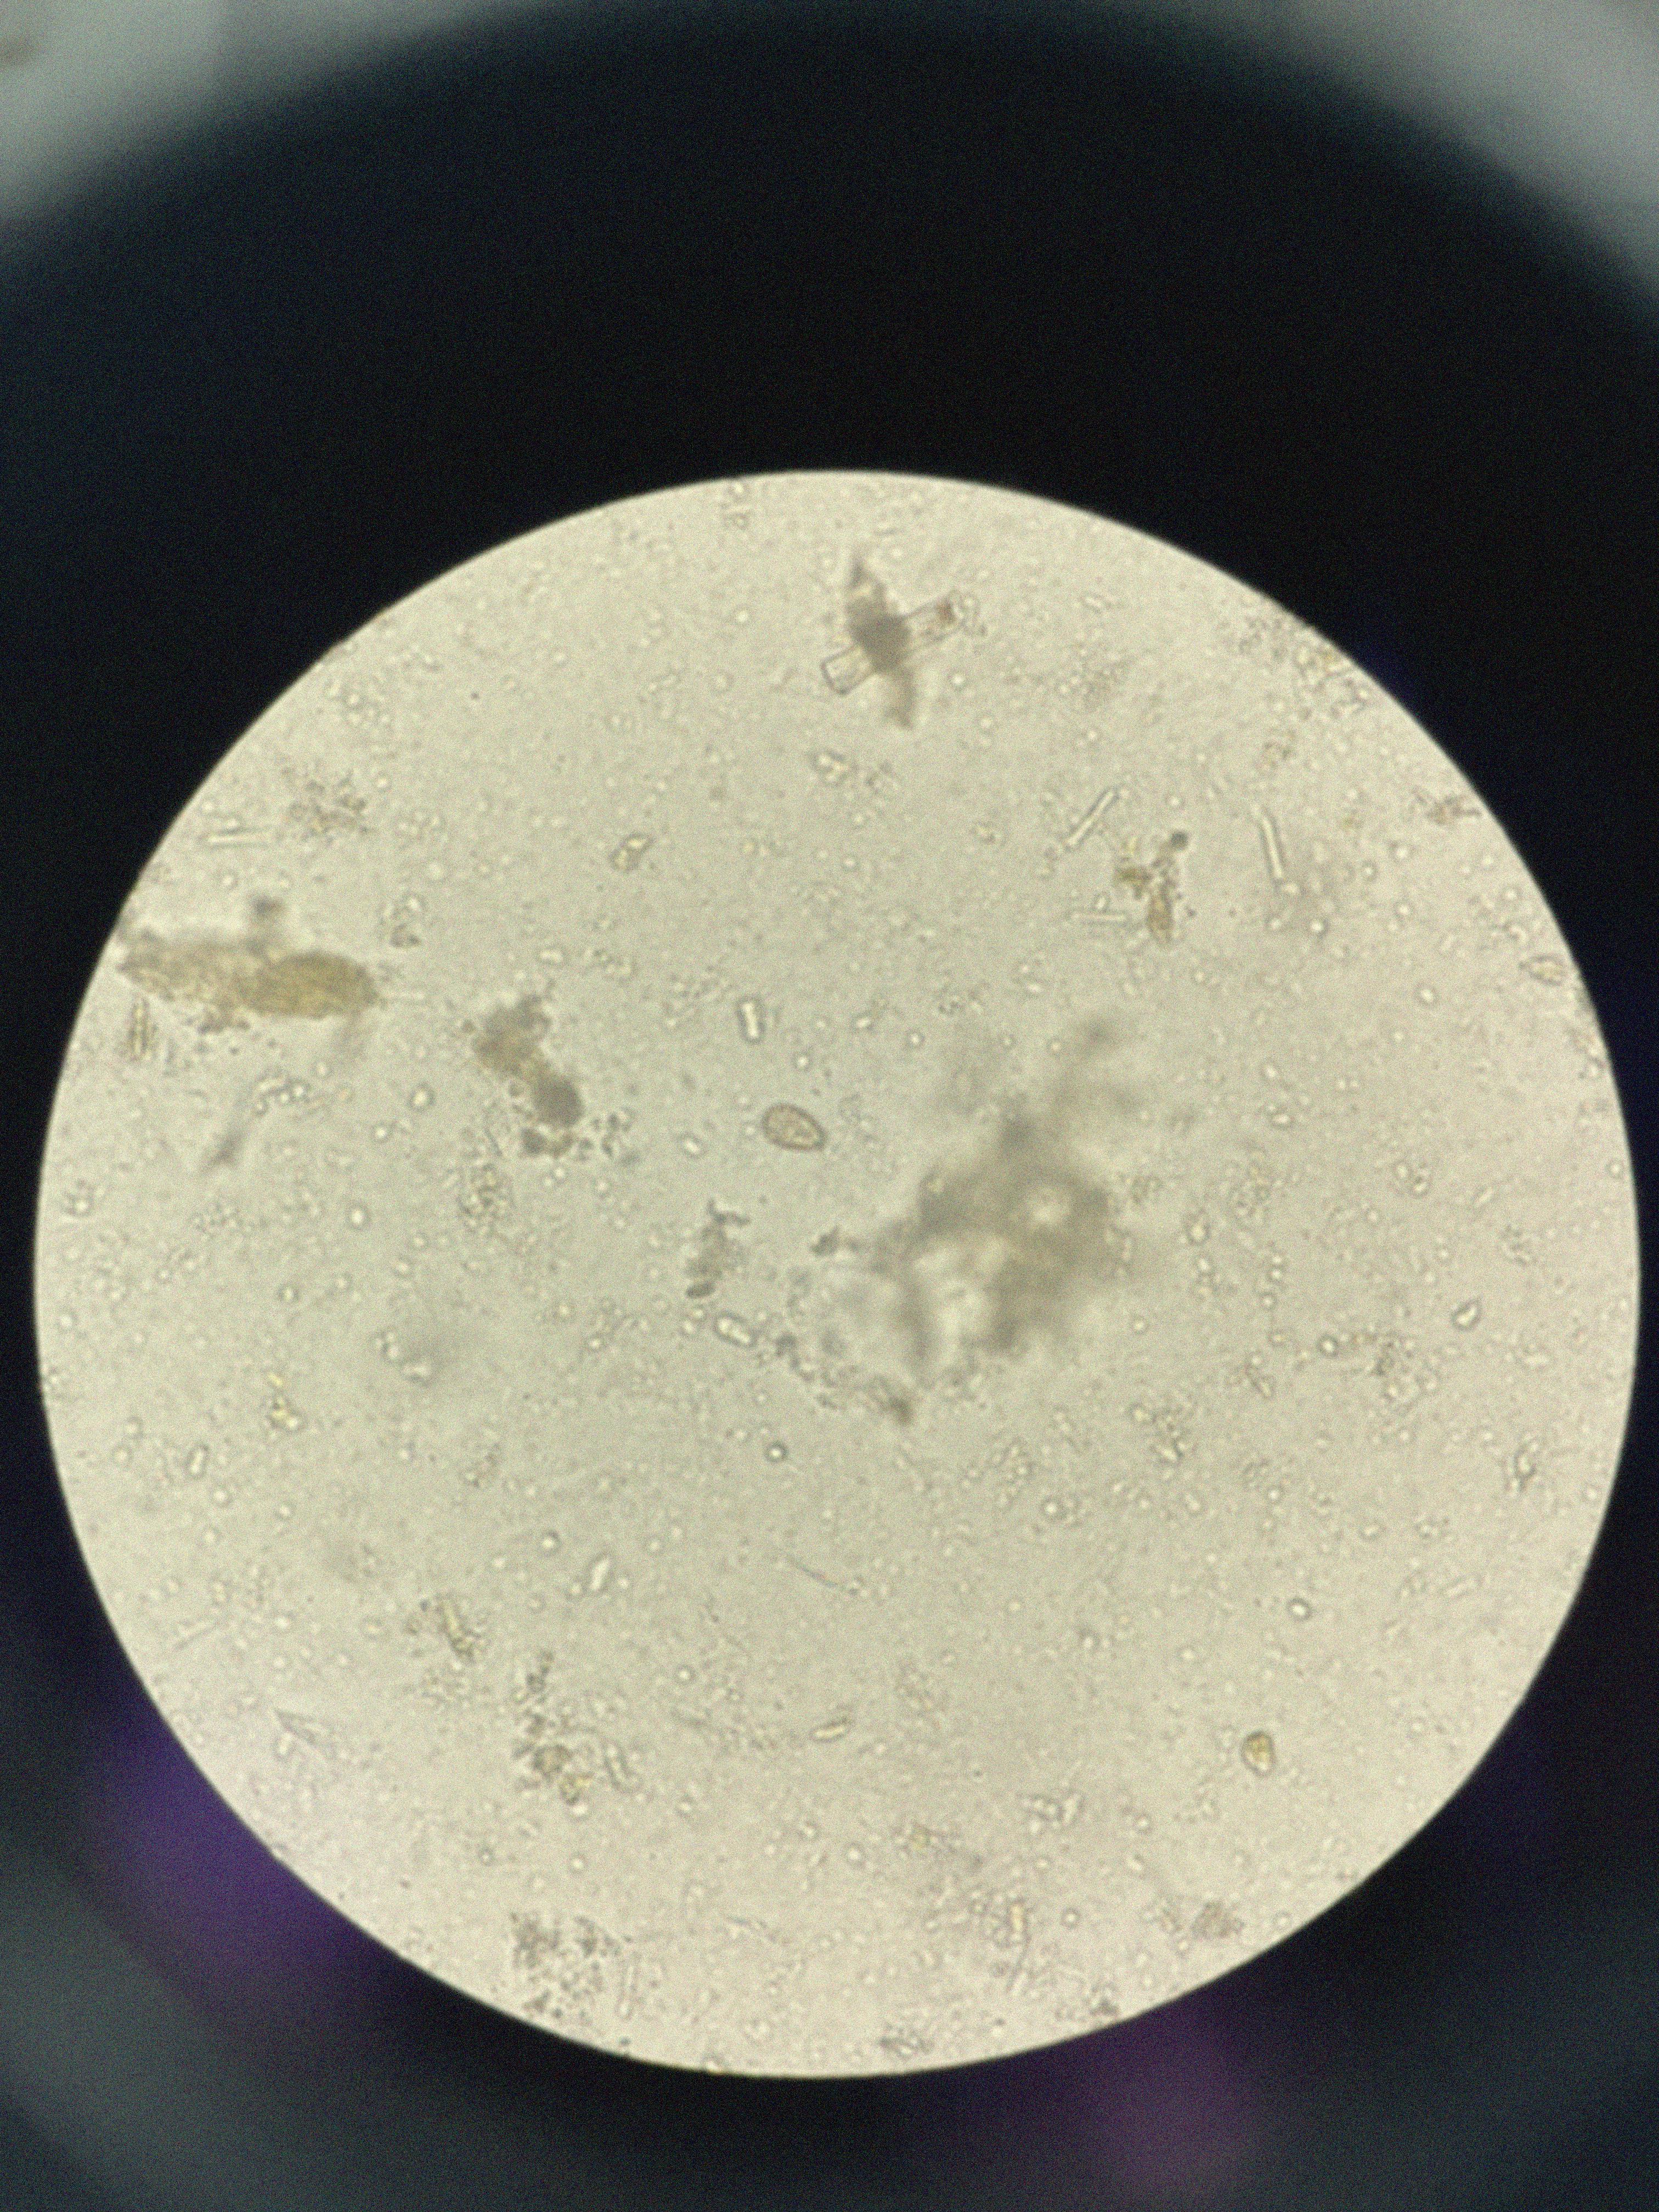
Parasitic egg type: Opisthorchis viverrine